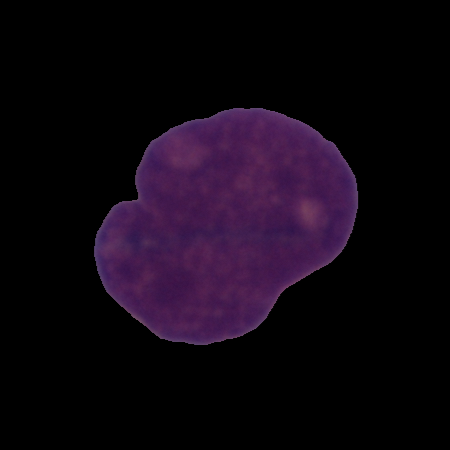
Label: cancer